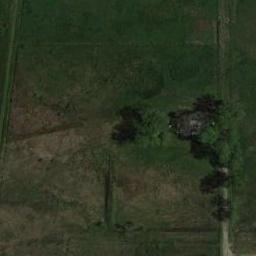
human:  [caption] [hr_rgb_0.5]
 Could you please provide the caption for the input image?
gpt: This meadow has some trees and part of the meadow is relatively sparse .

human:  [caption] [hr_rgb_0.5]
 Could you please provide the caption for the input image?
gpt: Some trees are on the meadow .

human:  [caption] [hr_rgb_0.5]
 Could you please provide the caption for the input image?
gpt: The entire image is dominated by grass .

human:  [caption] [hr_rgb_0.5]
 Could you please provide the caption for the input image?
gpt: There are some trees on the meadow .

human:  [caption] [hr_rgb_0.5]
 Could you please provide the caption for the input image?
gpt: There are some trees on the meadow .